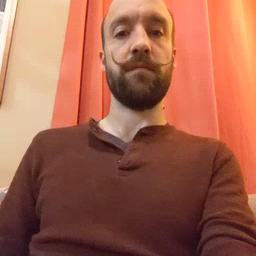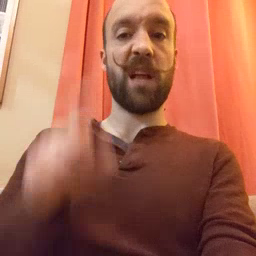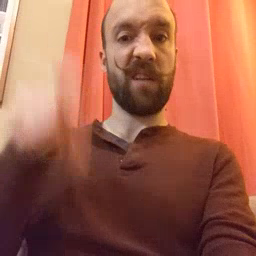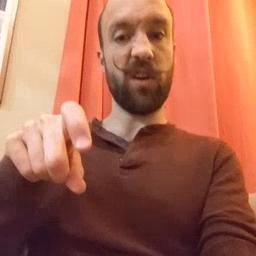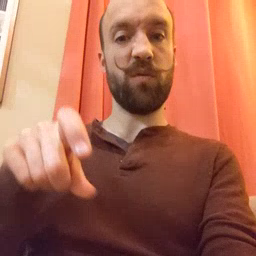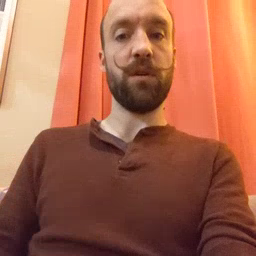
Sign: haveto